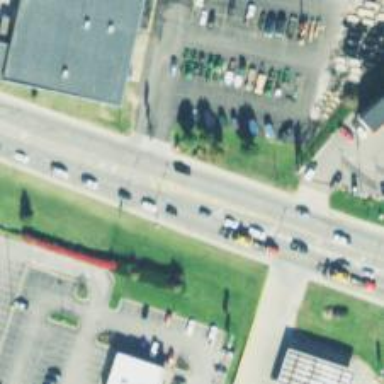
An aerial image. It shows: Asphalt road designated as trunk highway.